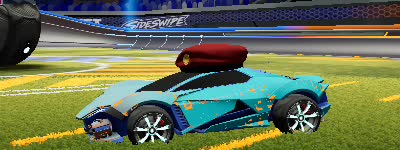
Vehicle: werewolf